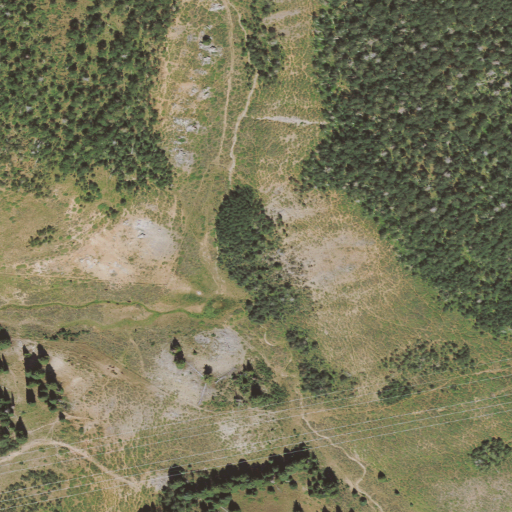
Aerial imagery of valley in Utah named Ranger Hollow containing shrub, deciduous forest, grassland, and evergreen forest